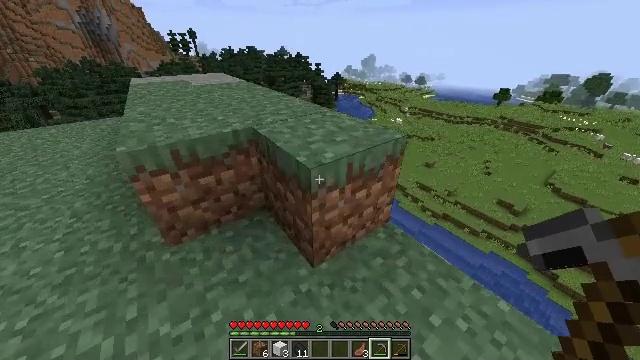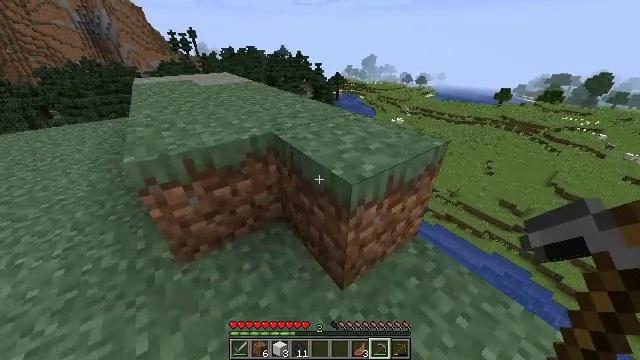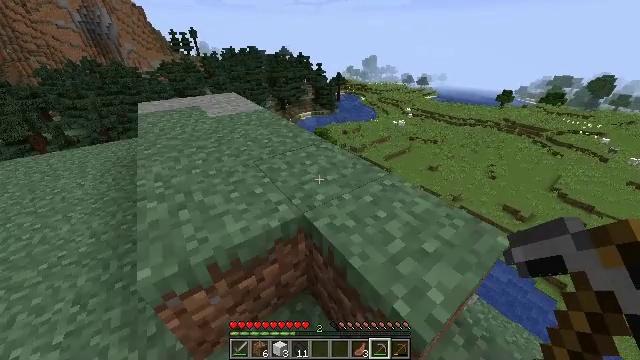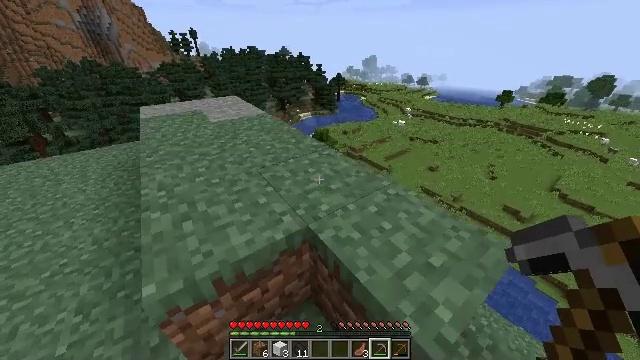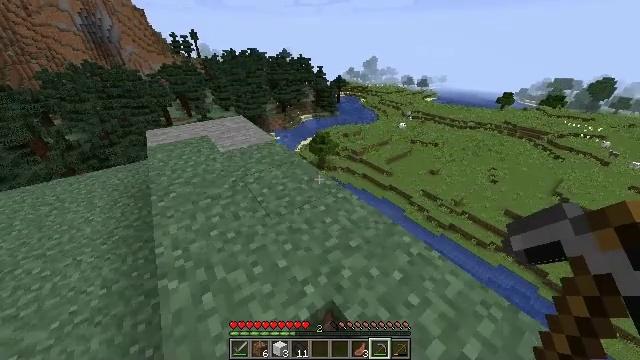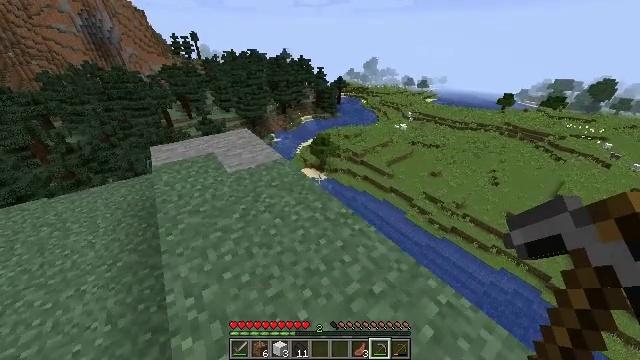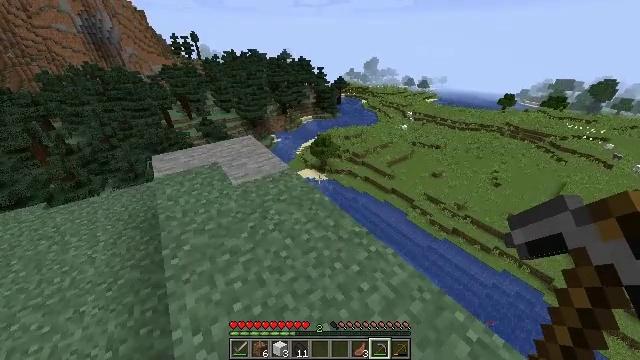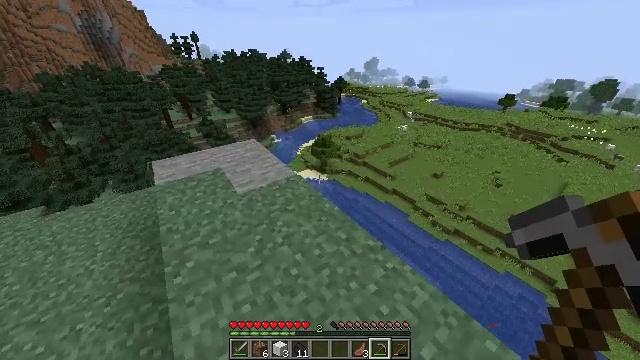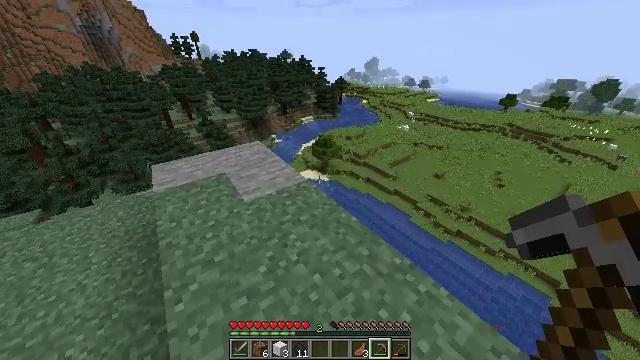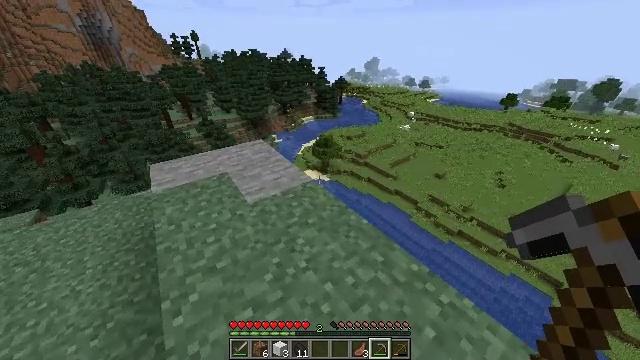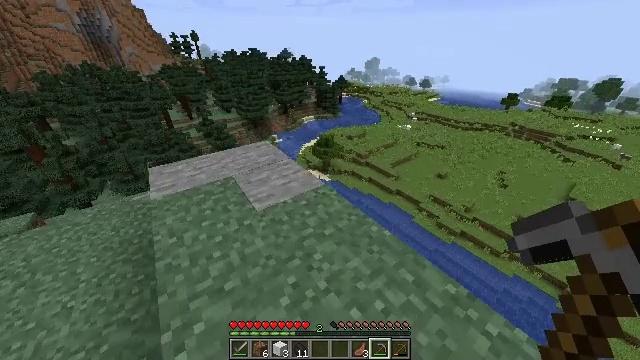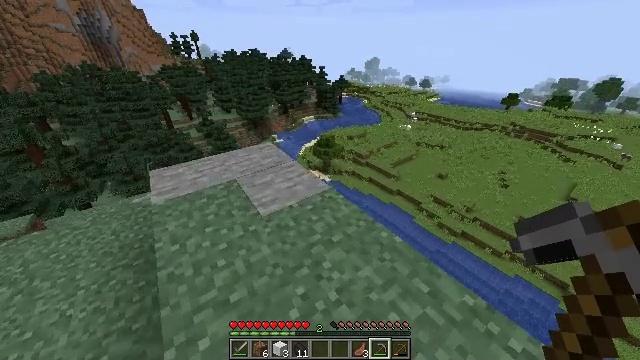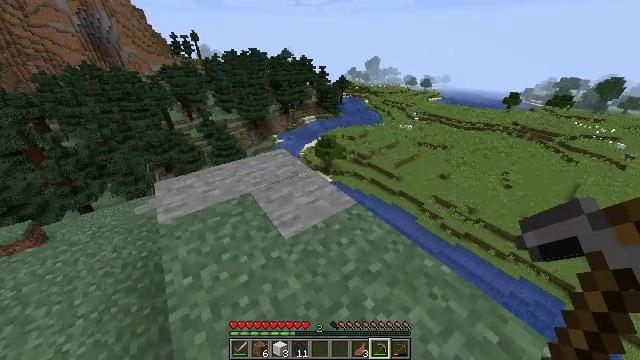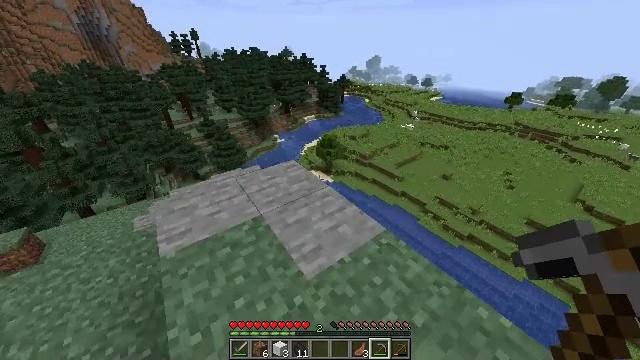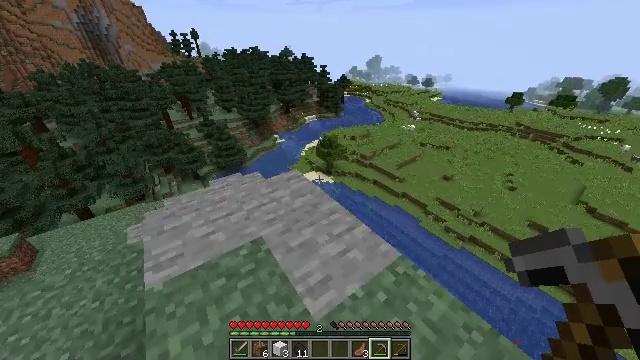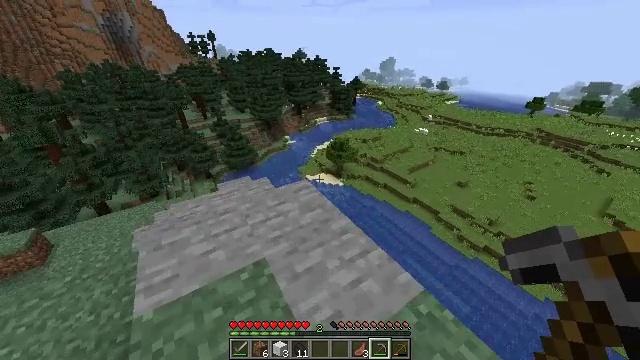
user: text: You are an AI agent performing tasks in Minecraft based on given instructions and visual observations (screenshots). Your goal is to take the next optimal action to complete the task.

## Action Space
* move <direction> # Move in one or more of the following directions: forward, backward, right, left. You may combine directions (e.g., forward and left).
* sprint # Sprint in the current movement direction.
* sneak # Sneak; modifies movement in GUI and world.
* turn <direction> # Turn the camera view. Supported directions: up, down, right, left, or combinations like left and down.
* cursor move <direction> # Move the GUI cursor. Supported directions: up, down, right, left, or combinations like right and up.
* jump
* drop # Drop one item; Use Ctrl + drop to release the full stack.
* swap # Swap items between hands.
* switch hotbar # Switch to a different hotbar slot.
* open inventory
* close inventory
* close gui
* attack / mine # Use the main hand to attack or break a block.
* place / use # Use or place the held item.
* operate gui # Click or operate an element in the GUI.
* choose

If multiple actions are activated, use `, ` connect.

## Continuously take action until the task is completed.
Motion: motion action
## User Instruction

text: Kill aquatic mobs.
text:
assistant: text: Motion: move forward and move left
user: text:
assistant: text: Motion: move forward and move left, jump
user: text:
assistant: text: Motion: move forward and move left, jump
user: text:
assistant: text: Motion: move forward and move left, jump
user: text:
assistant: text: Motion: move forward and move left, jump
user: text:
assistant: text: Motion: move forward and move left, jump
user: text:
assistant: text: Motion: move forward and move left, jump
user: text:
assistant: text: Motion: move forward and move left, jump
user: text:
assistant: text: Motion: move forward and move left, jump
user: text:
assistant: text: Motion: move forward and move left
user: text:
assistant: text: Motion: move forward and move left
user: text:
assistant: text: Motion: move forward and move left
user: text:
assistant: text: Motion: move forward
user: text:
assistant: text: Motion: move forward
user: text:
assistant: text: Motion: move forward, turn left
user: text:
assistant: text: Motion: move forward, turn left
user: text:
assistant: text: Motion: move forward, turn left
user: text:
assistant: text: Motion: move forward
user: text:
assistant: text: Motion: no_op
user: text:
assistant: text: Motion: no_op
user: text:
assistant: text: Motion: no_op
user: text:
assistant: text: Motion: no_op
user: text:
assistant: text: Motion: no_op
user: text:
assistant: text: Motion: no_op
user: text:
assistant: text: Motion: no_op
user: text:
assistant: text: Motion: turn left
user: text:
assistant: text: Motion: turn left
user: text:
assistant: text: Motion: no_op
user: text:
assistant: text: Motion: no_op
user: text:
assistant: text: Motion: move forward, turn right